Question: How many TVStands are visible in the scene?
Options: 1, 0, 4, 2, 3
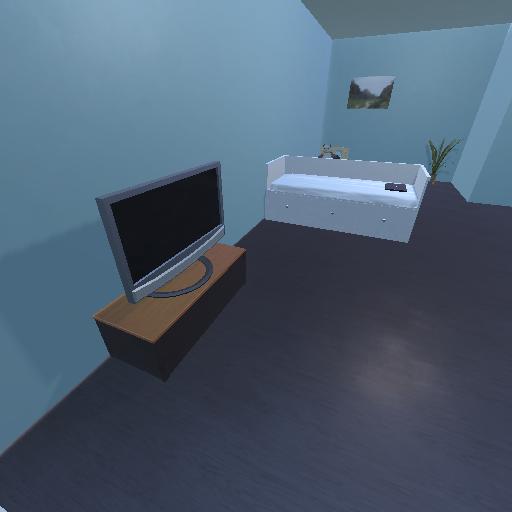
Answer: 1